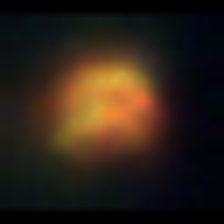
Taxon: NanoPlankton
Group: Other